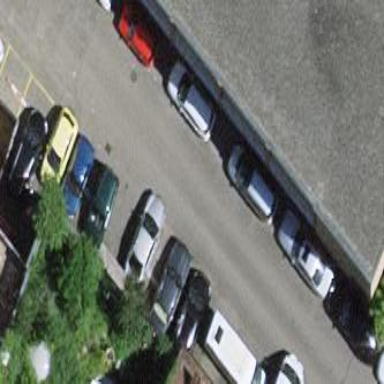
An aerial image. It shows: Street-side parking area.